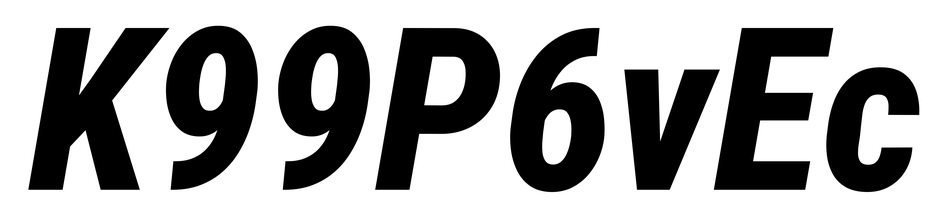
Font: Roboto-Italic_Condensed_ExtraBold_Italic